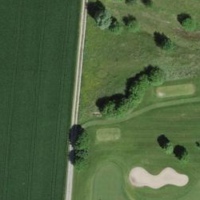
EUNIS habitat code: 53
Species observed at this site:
Rhamnus cathartica
Prunus padus